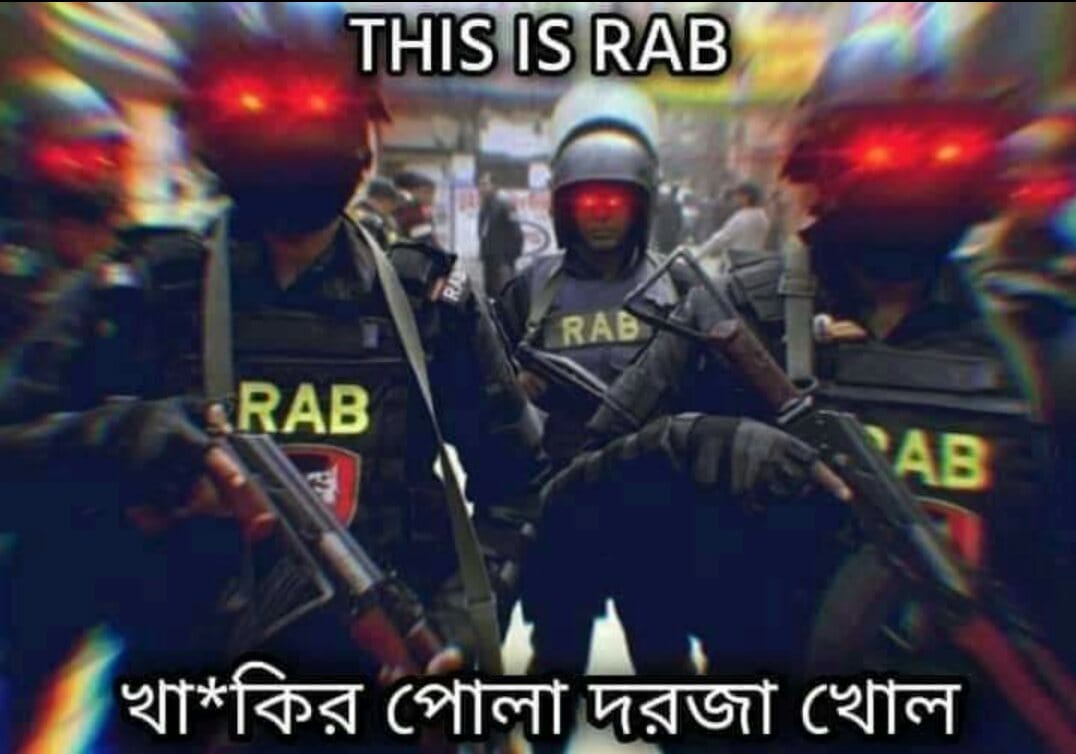
Caption: THIS IS RAB    RAB     খা*কির পোলা দরজা খোল
Label: hate